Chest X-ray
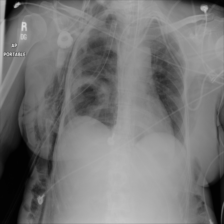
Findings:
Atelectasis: negative
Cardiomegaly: negative
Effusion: negative
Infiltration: positive
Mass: positive
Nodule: negative
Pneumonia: negative
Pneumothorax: positive
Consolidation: negative
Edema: negative
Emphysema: positive
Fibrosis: negative
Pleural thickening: negative
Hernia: negative